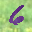
Label: 6